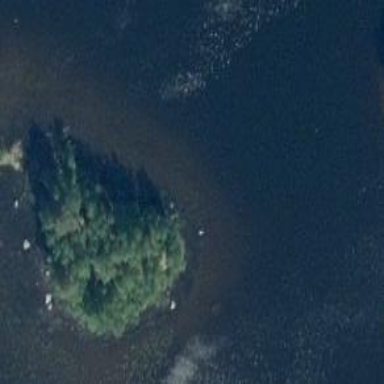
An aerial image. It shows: Islet.